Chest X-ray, AP view. Patient: 51 years old, sex M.
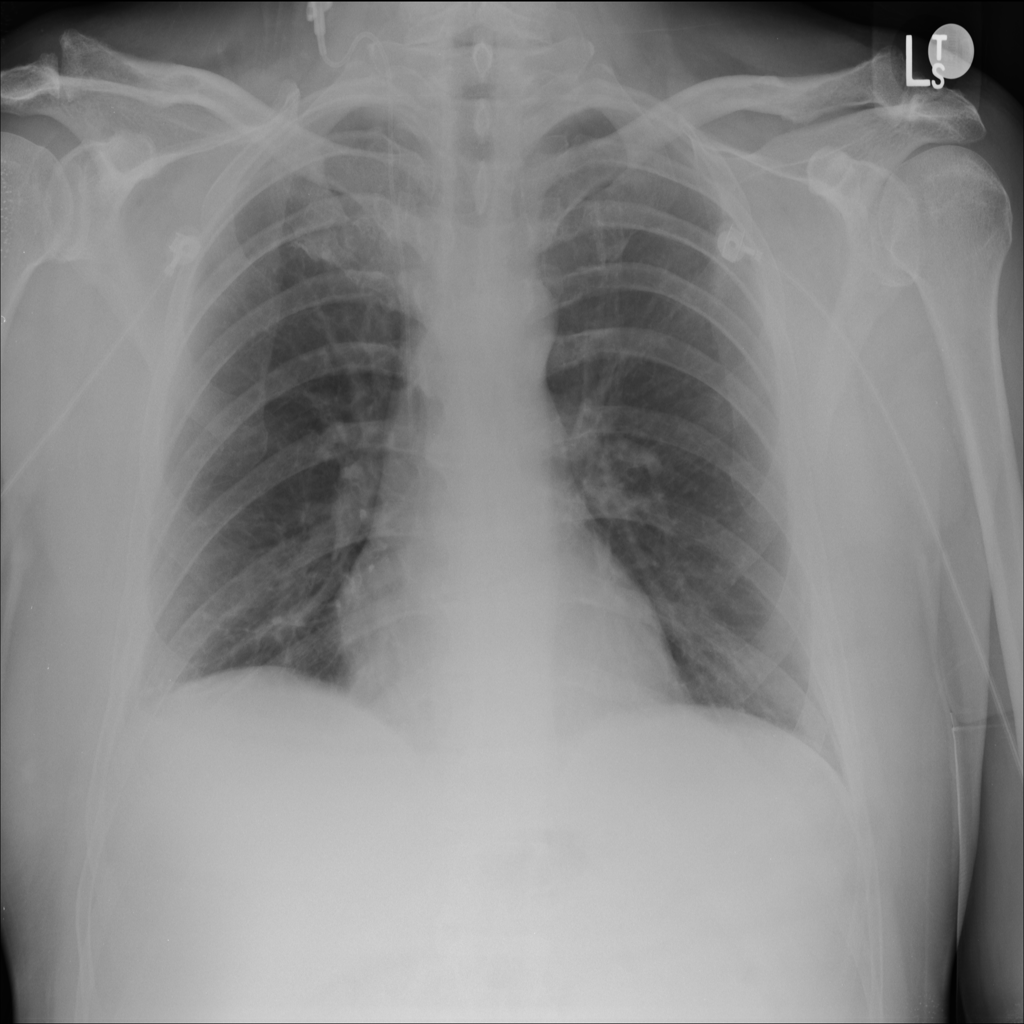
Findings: No Finding